Question: I'm working on an XML layout in my app and what I want to do is to make an 'ImageView' have a piece of text on it (I want to have a 'TextView' on it). Anyway, less words and more examples. What I want is something like this:

I would like to know what is the best way to make it (with an opaque strip and preferably with text that will stretch or shrink depending on the length of name. Though I think I might figure the stretching out by myself).
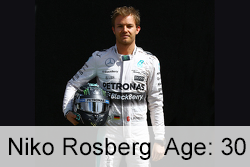
Answer: You can create a 'RelativeLayout' with the 'ImageView' and 'TextView' as its two children
'''
<RelativeLayout
android:layout_width="wrap_content"
android:layout_height="wrap_content" >
<ImageView
android:id="@+id/myImageView"
android:layout_width="150dp"
android:layout_height="75dp"
android:src="@drawable/myImage" />
<TextView
android:id="@+id/myTextView"
android:layout_width="wrap_content"
android:layout_height="wrap_content"
android:layout_alignBottom="@+id/myImageView"
android:layout_alignParentLeft="true"
android:layout_alignRight="@+id/myImageView"
android:background="@drawable/myBackground"
android:gravity="center" />
</RelativeLayout>
'''